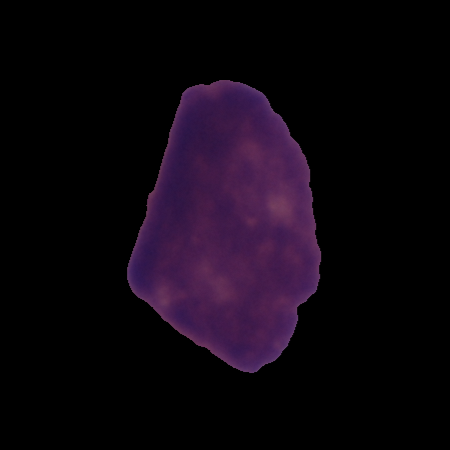
Label: cancer